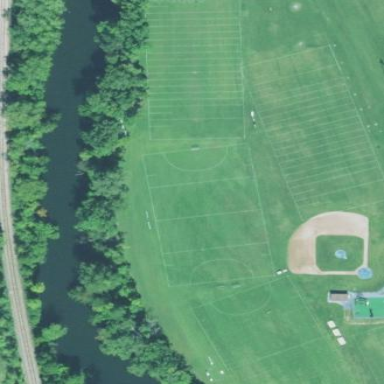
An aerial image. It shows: Baseball pitch for leisure land.